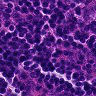
Metastatic tissue present: no